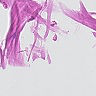
Metastatic tissue present: no